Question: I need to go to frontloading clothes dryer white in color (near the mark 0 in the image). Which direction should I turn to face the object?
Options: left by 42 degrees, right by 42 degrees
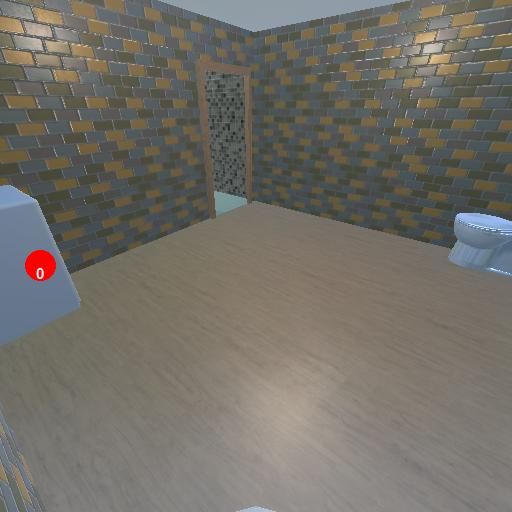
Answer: left by 42 degrees